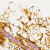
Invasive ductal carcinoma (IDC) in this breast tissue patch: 0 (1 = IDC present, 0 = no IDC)